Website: ulta-beauty
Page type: customer-info-address
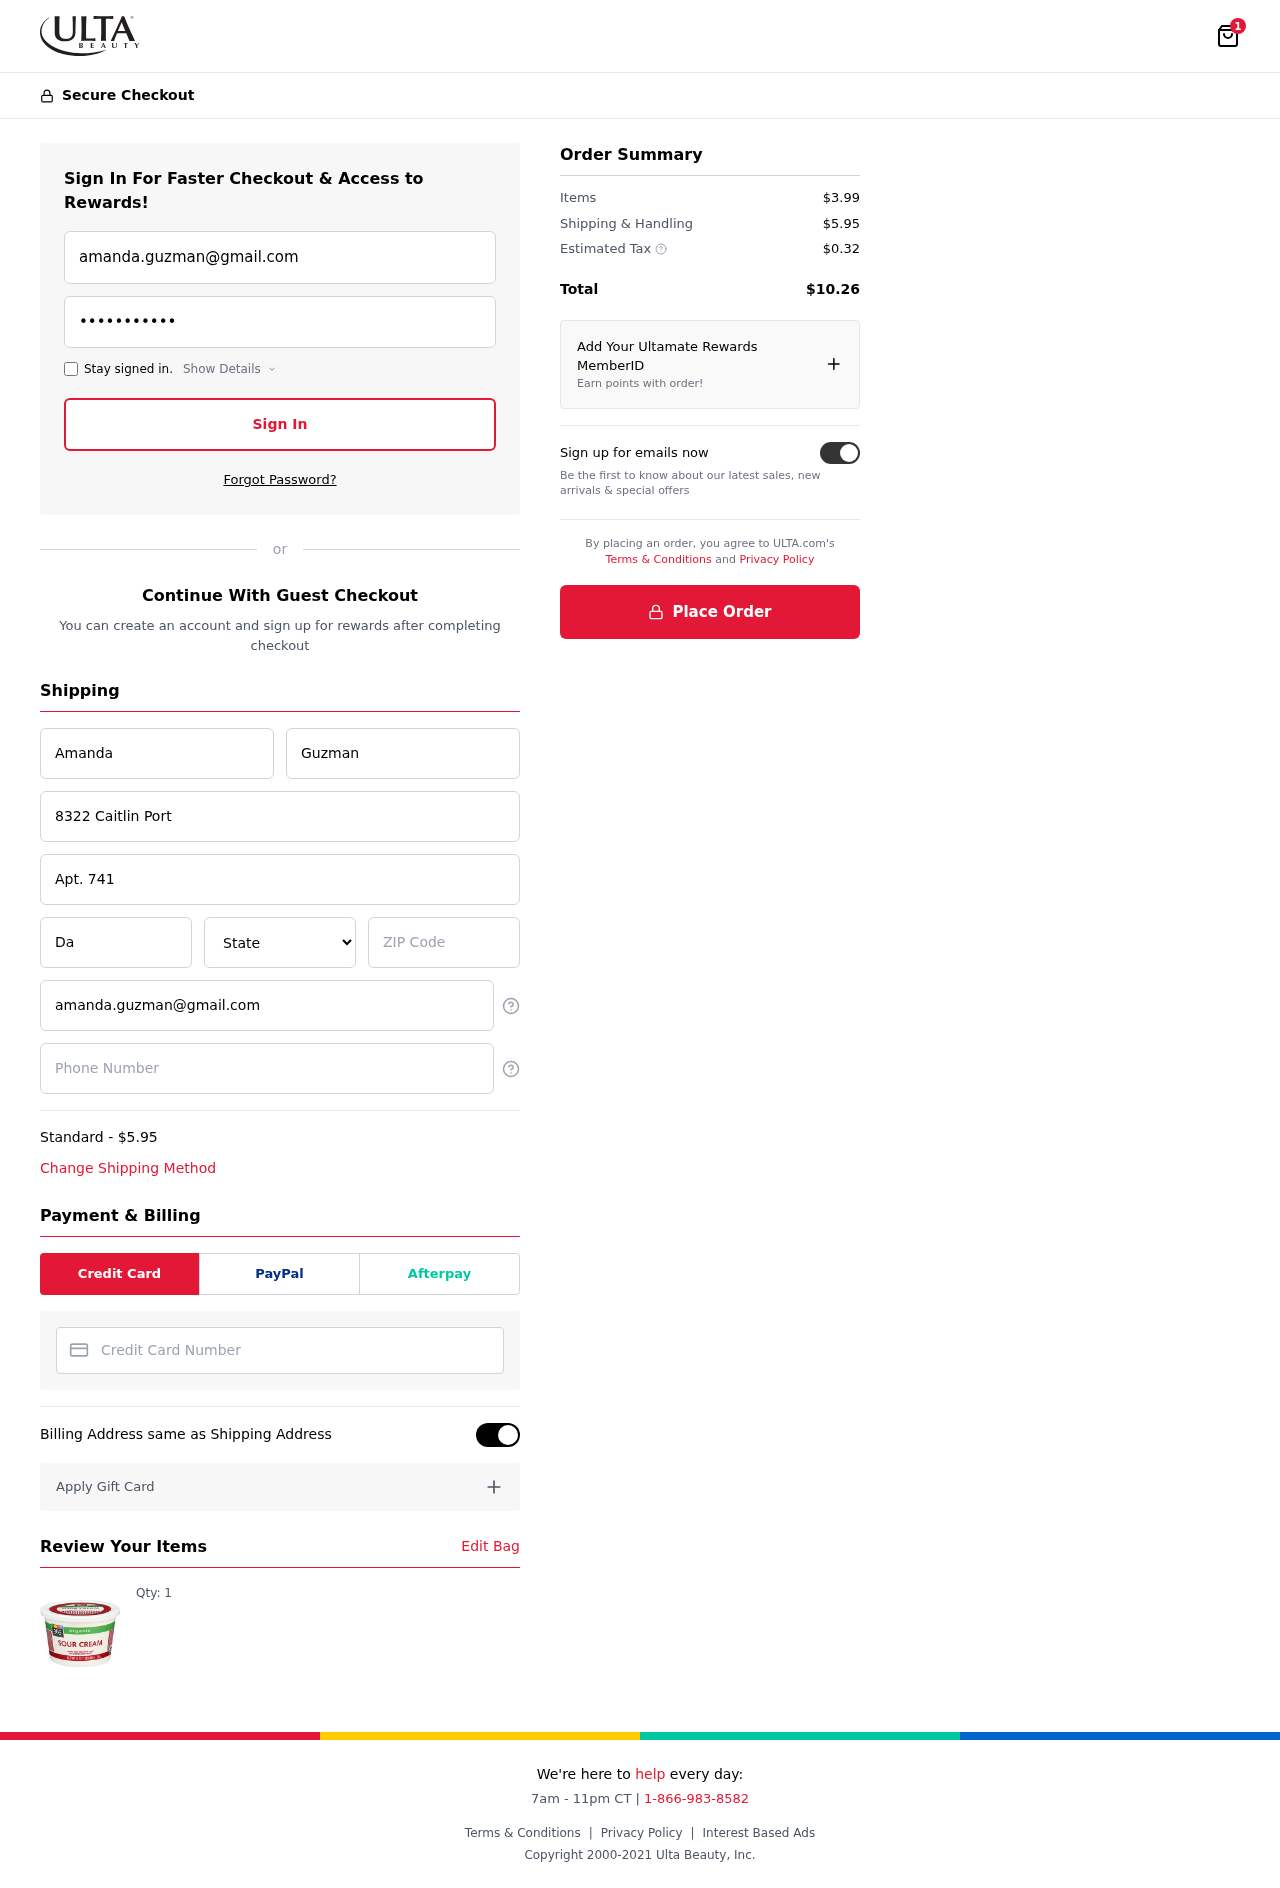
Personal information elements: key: PII_CARD_NUMBER
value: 3465 6684 5347 585
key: PII_CITY
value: Davidchester
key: PII_EMAIL
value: amanda.guzman@gmail.com
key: PII_FIRSTNAME
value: Amanda
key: PII_LASTNAME
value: Guzman
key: PII_PHONE
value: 6902676176
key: PII_POSTCODE
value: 49670
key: PII_STATE
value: Michigan
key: PII_STREET
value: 8322 Caitlin Port
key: PII_STREET2
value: Apt. 741
Product elements: key: PRODUCT1_QUANTITY
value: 1
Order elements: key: ORDER_NUM_ITEMS
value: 1
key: ORDER_SHIPPING_COST
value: $5.95
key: ORDER_ITEMS_TOTAL
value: $3.99
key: ORDER_SHIPPING_COST2
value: $5.95
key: ORDER_TAX
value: $0.32
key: ORDER_TOTAL
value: $10.26